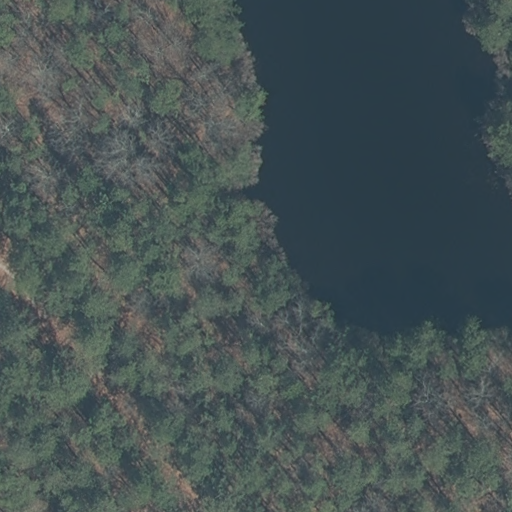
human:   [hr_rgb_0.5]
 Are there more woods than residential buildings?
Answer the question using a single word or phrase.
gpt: yes

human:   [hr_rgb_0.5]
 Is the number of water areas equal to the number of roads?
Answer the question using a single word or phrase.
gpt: no

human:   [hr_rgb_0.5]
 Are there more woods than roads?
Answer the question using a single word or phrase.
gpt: yes

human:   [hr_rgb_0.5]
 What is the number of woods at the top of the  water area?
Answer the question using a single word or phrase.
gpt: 1

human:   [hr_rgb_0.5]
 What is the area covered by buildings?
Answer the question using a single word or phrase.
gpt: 0m2

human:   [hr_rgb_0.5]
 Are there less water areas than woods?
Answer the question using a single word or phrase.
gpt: no

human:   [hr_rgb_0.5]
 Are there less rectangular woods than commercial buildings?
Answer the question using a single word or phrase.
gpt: no

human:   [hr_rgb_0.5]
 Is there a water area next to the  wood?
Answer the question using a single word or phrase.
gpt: yes

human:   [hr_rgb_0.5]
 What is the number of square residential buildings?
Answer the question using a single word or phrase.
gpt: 0

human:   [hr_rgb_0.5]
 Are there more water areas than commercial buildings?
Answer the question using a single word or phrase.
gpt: yes

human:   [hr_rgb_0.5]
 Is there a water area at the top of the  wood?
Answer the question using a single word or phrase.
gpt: no

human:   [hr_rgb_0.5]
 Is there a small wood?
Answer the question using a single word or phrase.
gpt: no

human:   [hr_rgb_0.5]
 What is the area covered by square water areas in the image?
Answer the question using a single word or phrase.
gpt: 0m2

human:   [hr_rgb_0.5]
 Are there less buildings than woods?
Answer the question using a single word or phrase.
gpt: yes

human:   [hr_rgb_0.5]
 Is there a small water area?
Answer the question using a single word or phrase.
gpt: no

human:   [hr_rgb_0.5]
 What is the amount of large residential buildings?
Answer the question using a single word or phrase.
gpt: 0

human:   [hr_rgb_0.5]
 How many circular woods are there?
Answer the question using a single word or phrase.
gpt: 0

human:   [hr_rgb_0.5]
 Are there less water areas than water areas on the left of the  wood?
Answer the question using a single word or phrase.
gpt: no

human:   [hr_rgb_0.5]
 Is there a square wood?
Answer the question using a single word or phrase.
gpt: no

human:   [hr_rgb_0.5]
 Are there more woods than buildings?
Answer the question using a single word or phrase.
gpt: yes

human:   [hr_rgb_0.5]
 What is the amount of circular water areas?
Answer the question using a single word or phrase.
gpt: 0

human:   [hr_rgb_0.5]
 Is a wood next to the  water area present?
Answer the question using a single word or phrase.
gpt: yes

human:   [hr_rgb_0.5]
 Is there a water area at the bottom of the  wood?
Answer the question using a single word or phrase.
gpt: yes

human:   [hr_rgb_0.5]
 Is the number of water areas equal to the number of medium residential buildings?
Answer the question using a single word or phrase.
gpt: no

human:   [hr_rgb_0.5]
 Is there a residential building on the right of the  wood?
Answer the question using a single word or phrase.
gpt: no

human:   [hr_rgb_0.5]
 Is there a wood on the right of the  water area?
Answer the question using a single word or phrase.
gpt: yes

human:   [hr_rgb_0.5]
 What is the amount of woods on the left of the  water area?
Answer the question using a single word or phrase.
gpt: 0

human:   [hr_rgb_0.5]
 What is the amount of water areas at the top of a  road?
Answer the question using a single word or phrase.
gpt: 0

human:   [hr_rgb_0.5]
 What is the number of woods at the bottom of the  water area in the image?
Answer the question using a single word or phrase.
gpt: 0

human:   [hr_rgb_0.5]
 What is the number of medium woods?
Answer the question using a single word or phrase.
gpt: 0

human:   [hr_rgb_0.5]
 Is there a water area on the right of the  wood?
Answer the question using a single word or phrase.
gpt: no

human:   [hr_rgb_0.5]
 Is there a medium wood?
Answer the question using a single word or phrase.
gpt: no

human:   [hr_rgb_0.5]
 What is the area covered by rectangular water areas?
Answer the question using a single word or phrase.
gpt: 0m2

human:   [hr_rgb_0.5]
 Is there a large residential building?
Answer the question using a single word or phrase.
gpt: no

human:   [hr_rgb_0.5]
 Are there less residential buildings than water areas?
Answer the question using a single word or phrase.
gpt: yes

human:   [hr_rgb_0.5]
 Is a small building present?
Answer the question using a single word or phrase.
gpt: no